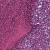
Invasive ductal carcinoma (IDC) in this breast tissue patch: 0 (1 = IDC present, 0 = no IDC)